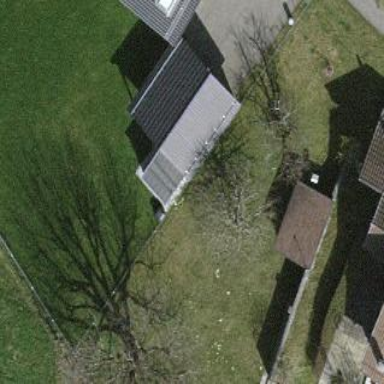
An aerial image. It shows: Garage.